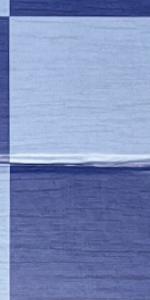
Label: Empty